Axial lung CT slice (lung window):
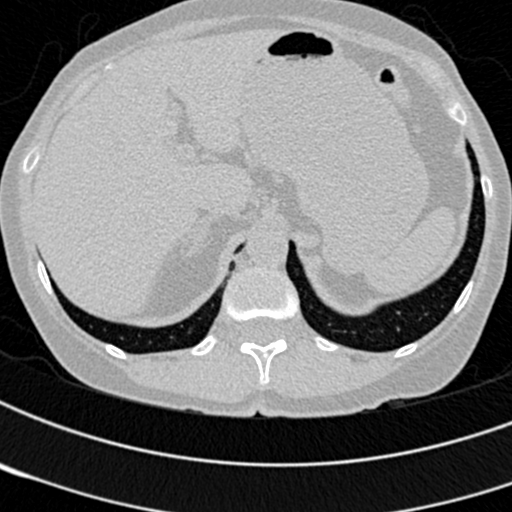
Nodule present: no